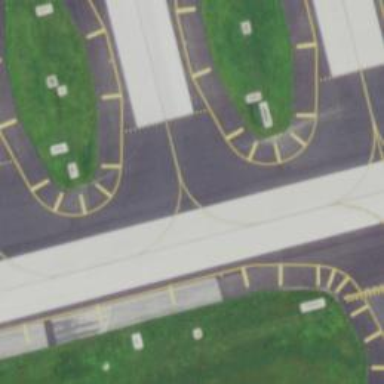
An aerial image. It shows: Image of taxiway at airport.